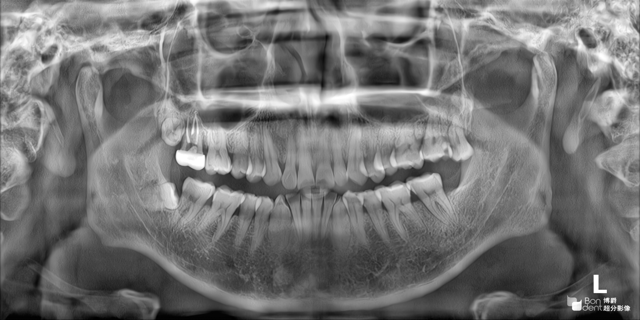
adult